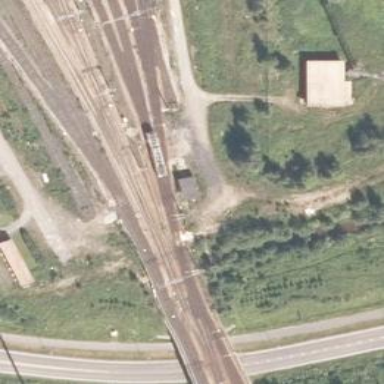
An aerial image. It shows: Railway signal.